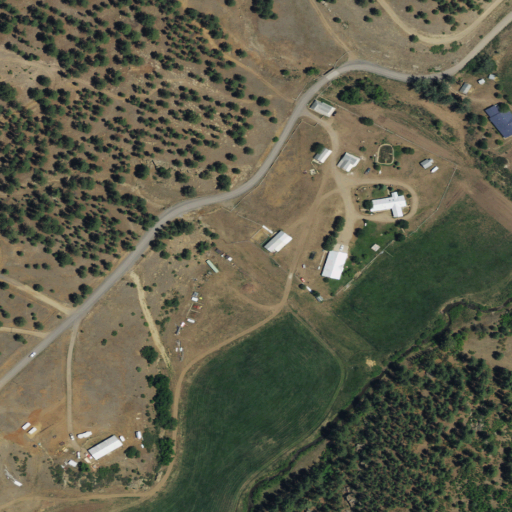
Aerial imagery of valley in New Mexico named Cañon de Cantor containing evergreen forest, grassland, pasture, open development, shrub, woody wetlands, and medium intensity development